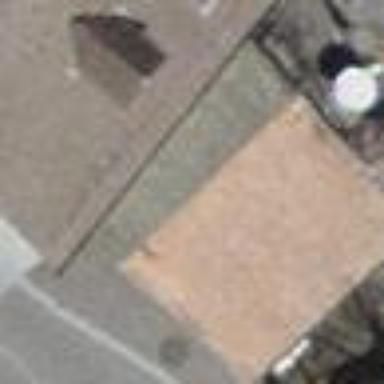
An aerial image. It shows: Building with tile roof.